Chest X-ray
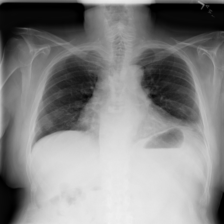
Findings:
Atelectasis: negative
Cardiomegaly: negative
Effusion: negative
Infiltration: negative
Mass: negative
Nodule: negative
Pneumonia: negative
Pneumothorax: negative
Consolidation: negative
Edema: negative
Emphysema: negative
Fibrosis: negative
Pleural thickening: negative
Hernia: negative